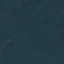
Label: Forest